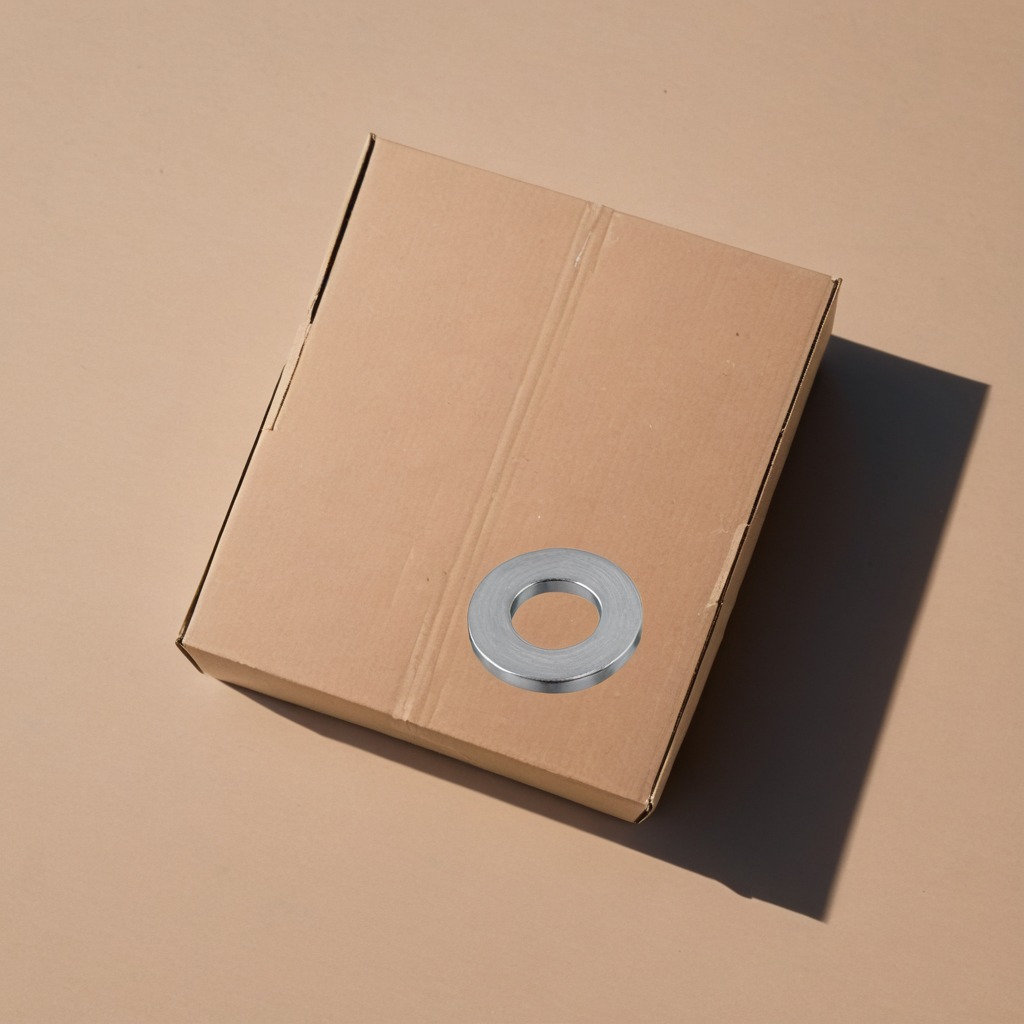
A flat metal washer lies on a clean dry cardboard box surface in an outdoor workshop during daytime bright natural light soft shadows slightly creased but